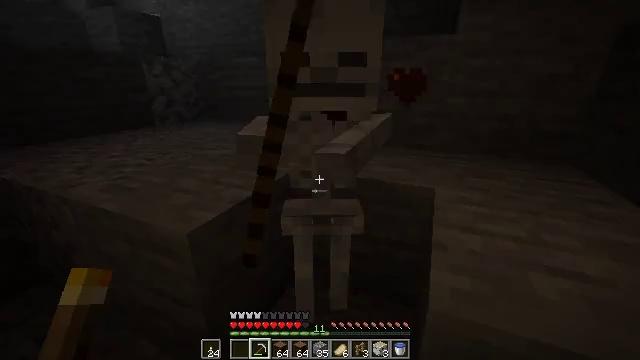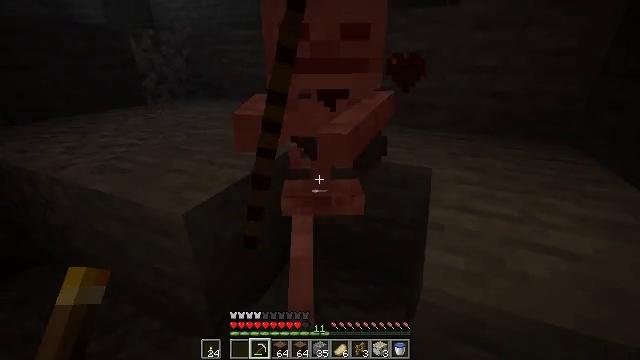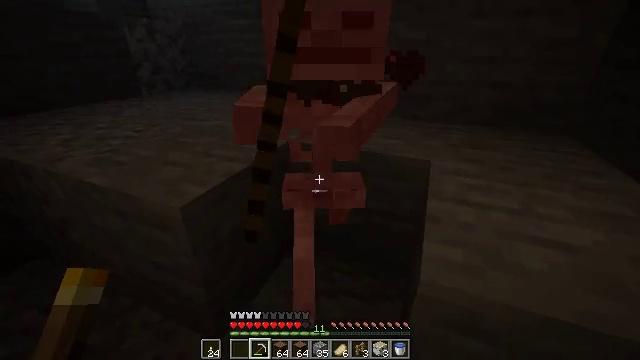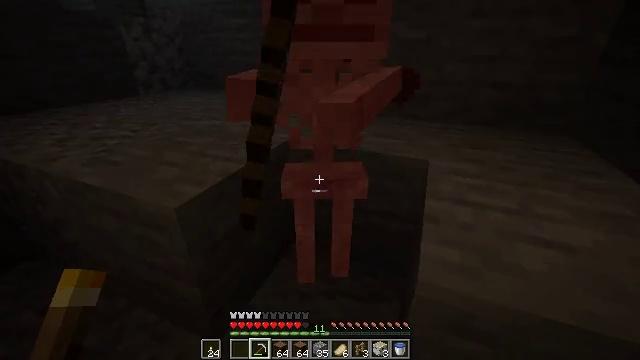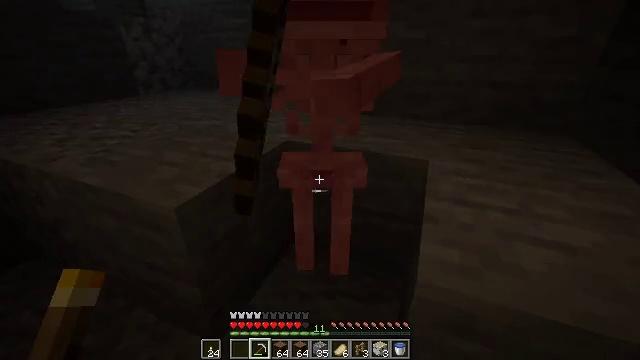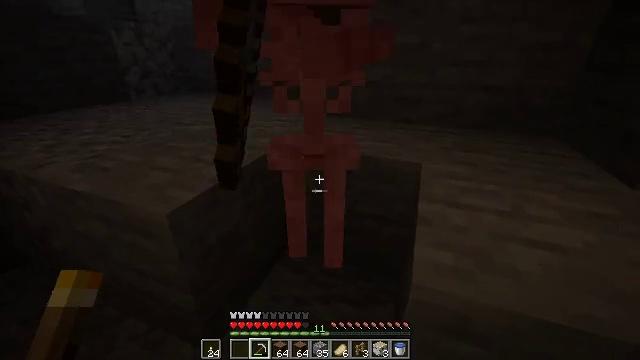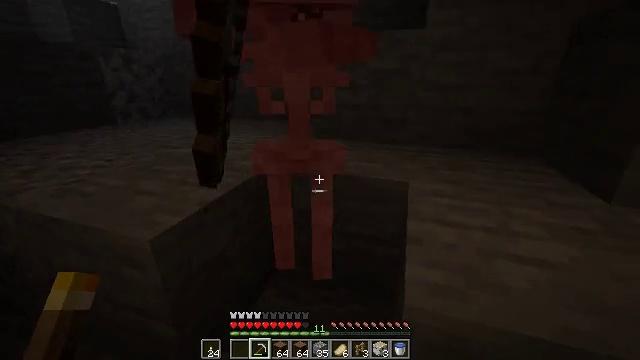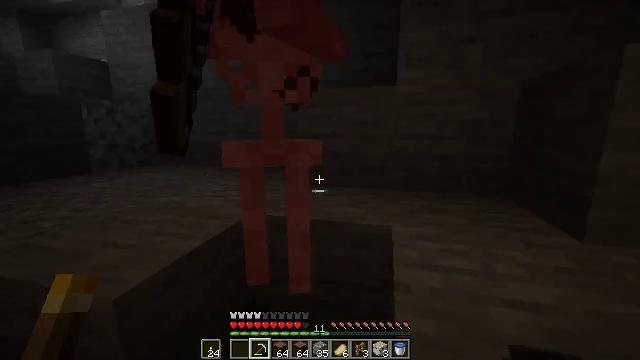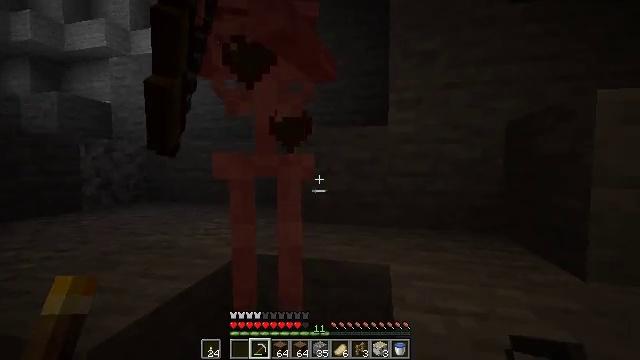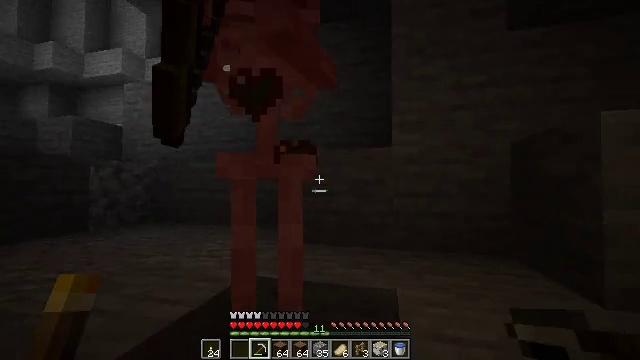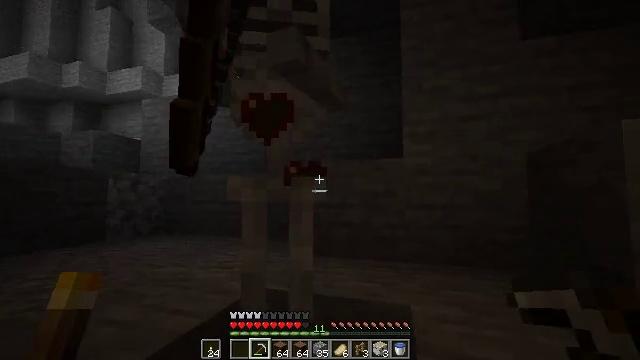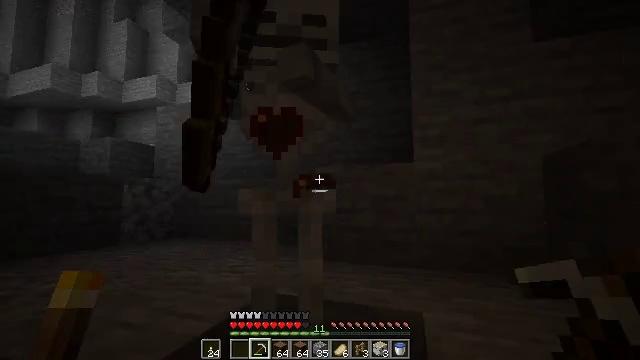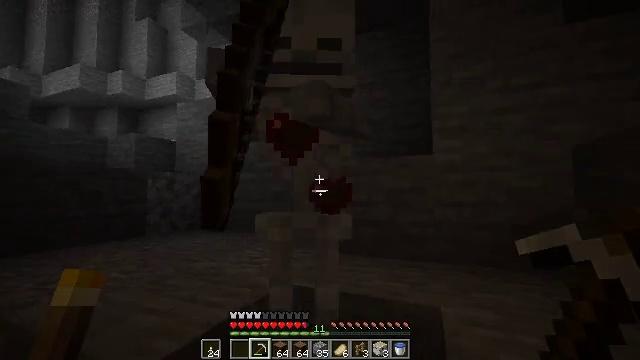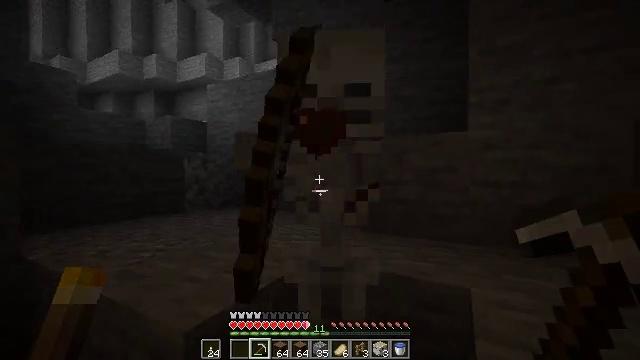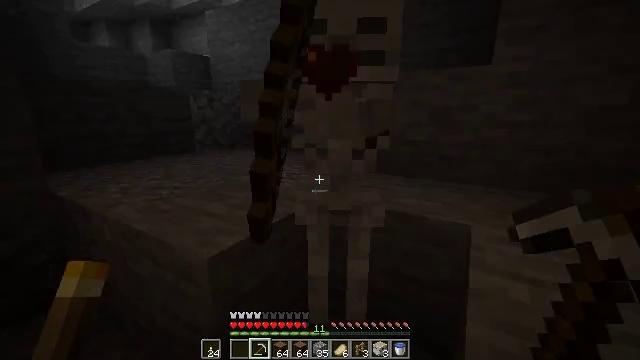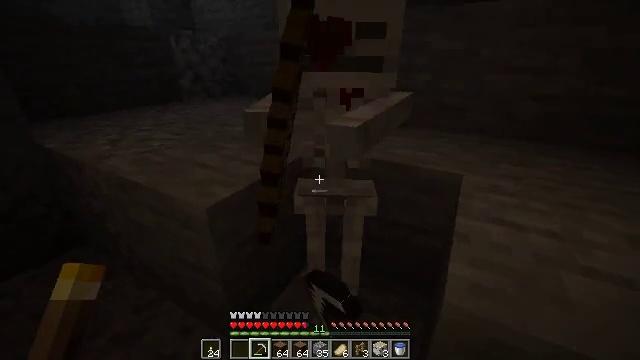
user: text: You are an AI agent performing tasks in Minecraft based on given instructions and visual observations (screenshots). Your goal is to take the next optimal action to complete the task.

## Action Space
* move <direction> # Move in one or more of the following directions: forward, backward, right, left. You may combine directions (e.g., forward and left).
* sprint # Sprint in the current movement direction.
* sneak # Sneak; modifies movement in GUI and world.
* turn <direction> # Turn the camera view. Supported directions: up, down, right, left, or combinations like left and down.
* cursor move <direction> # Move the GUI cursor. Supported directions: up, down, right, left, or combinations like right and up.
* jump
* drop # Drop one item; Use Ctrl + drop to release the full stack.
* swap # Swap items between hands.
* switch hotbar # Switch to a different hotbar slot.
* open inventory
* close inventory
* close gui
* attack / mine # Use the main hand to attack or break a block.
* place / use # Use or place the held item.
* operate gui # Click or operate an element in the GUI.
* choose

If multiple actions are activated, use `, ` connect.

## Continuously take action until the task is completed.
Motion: motion action
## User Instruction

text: Kill a skeleton.
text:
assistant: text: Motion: turn down
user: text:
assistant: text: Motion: turn down
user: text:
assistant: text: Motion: no_op
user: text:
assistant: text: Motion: no_op
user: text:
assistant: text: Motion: turn right
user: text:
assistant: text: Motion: turn right and up
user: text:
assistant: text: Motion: turn right and up
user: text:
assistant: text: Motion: turn right and up
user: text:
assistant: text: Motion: turn left and up
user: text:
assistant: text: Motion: turn left and up
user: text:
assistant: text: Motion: turn left and up
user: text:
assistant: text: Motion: turn left and down
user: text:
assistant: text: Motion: turn left and down
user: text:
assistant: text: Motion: turn left and down, attack / mine
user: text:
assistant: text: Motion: turn right and down, attack / mine
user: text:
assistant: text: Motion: turn down, attack / mine
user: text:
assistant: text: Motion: turn down, attack / mine
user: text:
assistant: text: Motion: turn right
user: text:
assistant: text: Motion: no_op